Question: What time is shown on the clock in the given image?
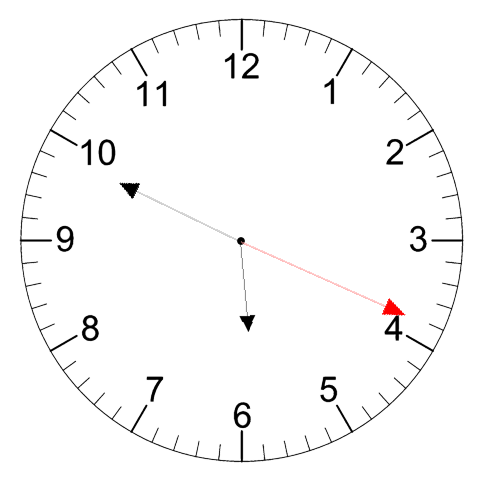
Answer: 05:49:19